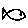
Label: fish